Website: macys
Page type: delivery-shipping
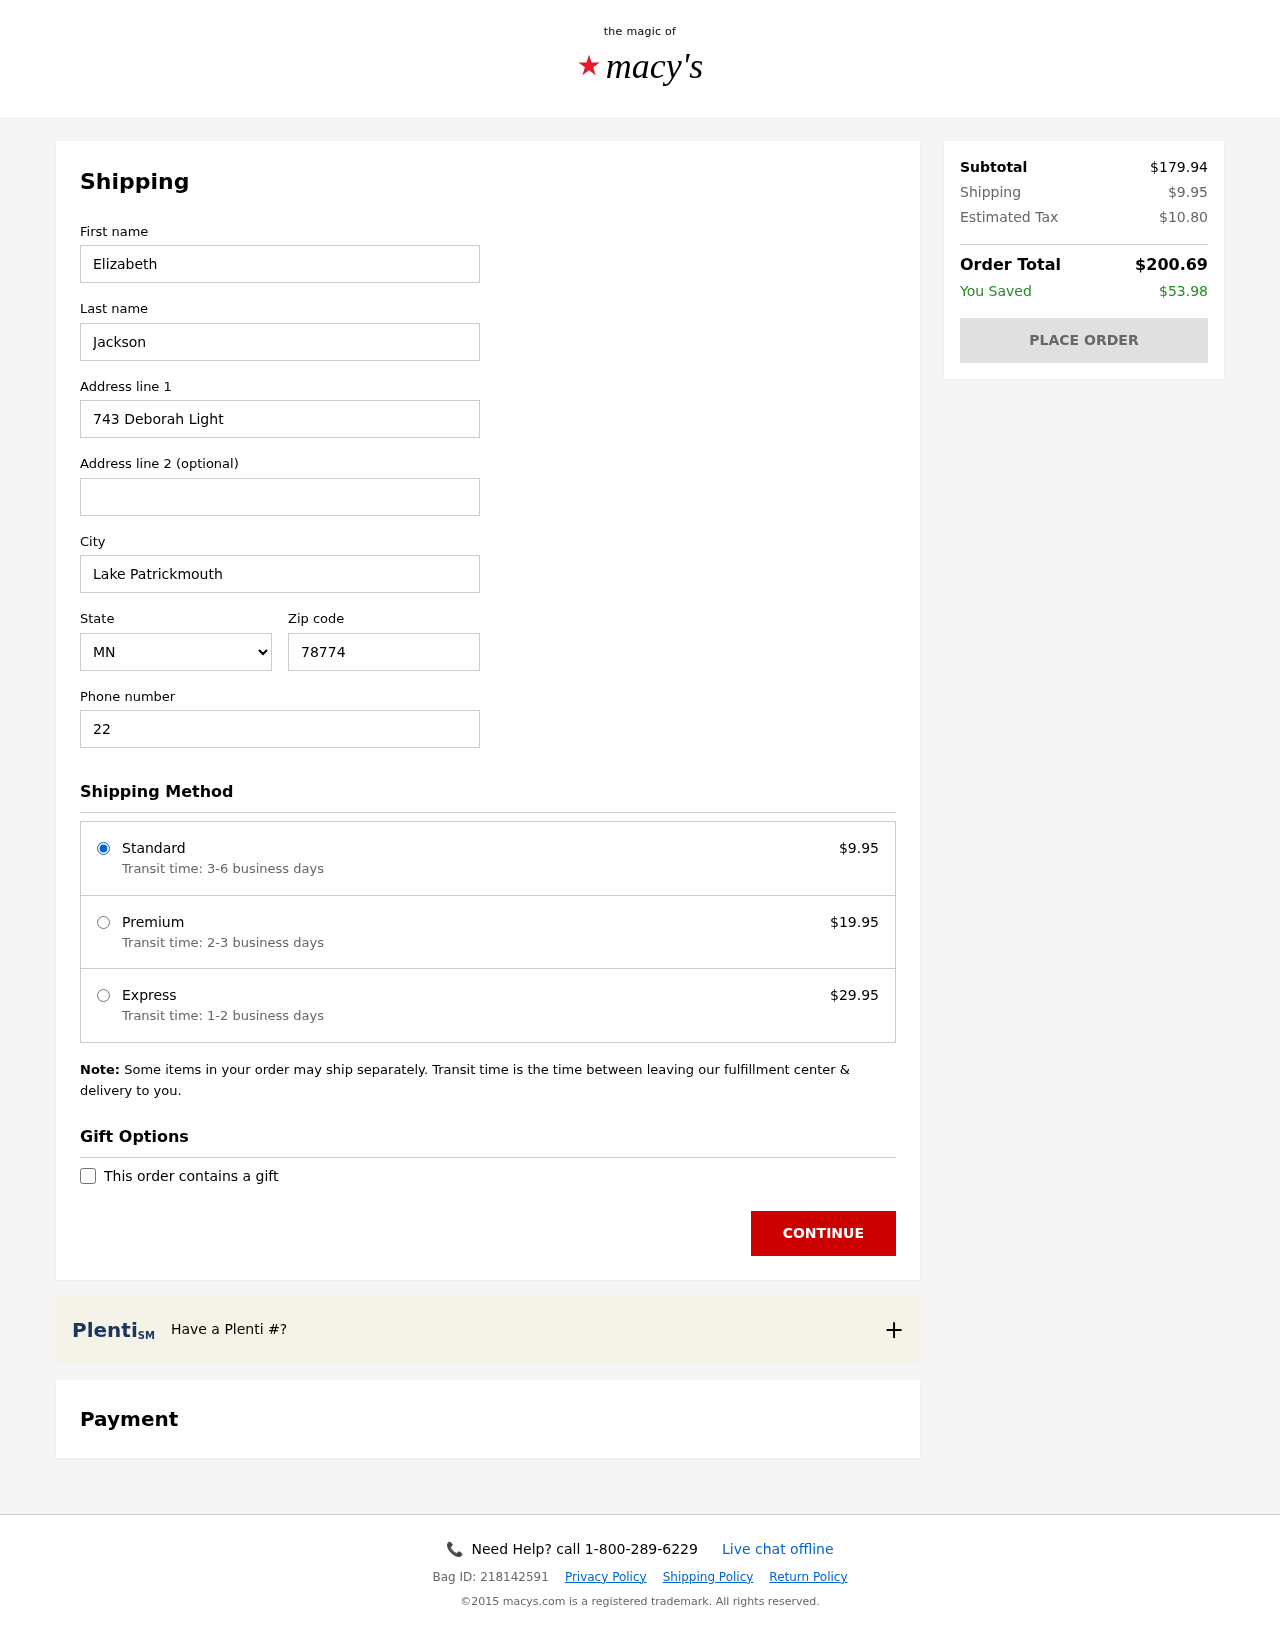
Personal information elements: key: PII_CITY
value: Lake Patrickmouth
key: PII_FIRSTNAME
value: Elizabeth
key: PII_LASTNAME
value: Jackson
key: PII_PHONE
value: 2257074389
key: PII_POSTCODE
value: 78774
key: PII_STATE_ABBR
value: MN
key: PII_STREET
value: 743 Deborah Light
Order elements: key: ORDER_SHIPPING_COST
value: $9.95
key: ORDER_SHIPPING_PREMIUM
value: $19.95
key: ORDER_SHIPPING_EXPRESS
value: $29.95
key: ORDER_SUBTOTAL
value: $179.94
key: ORDER_TAX
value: $10.80
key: ORDER_TOTAL
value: $200.69
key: ORDER_SAVINGS
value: $53.98